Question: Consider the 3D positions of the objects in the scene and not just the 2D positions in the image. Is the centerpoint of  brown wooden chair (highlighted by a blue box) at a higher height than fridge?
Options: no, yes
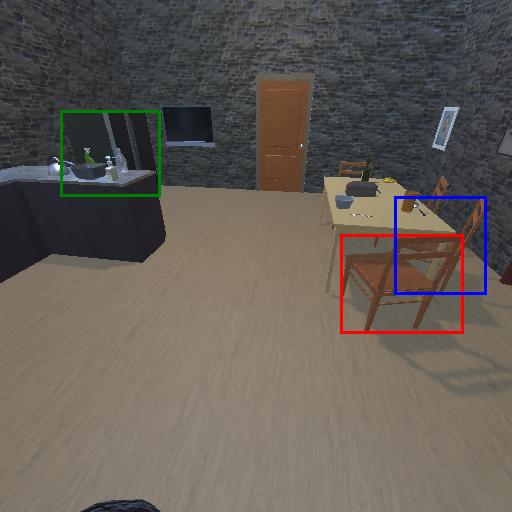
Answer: no